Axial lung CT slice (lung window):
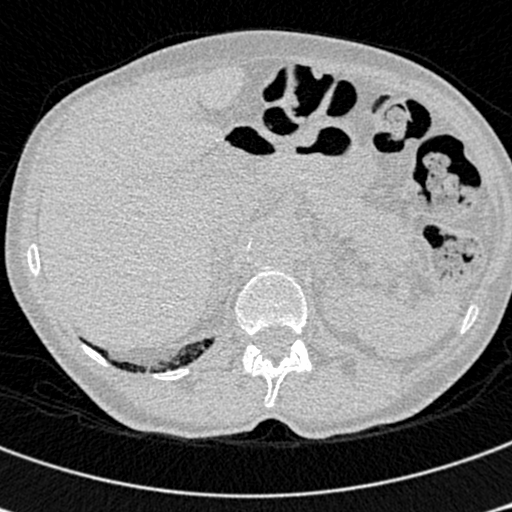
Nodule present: no